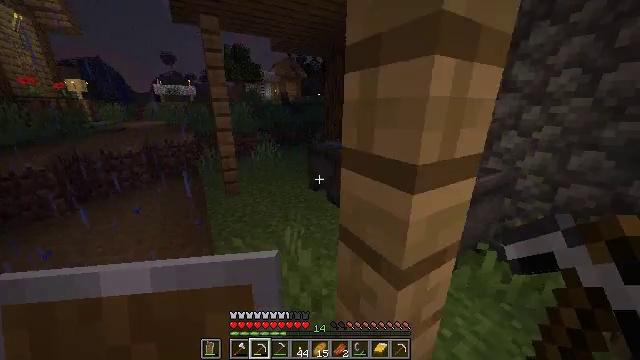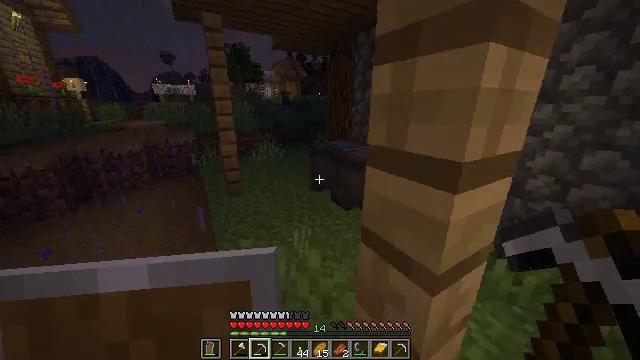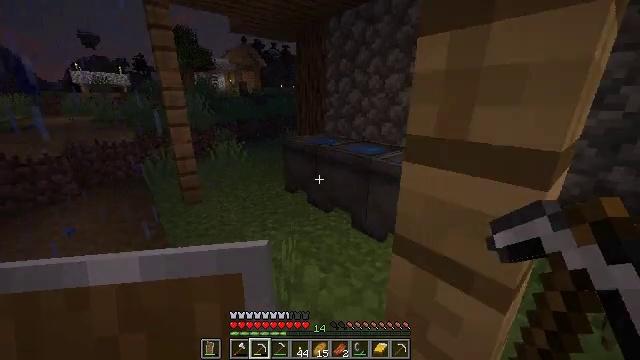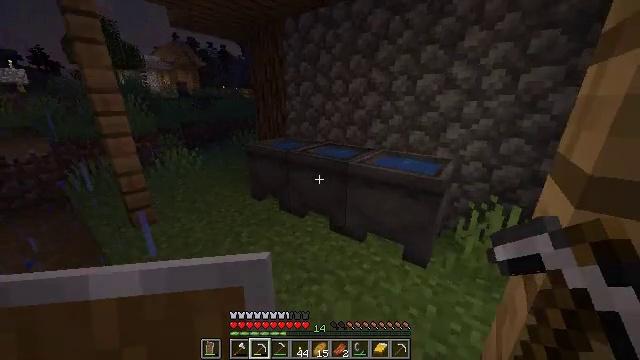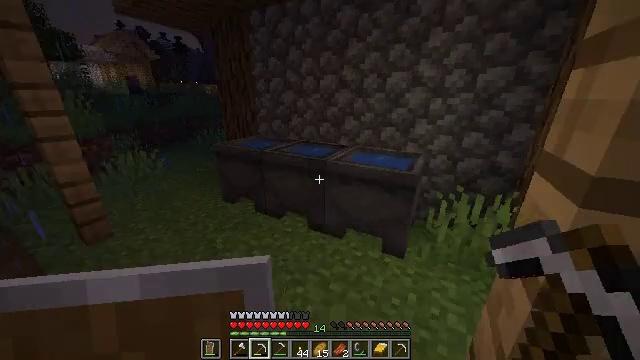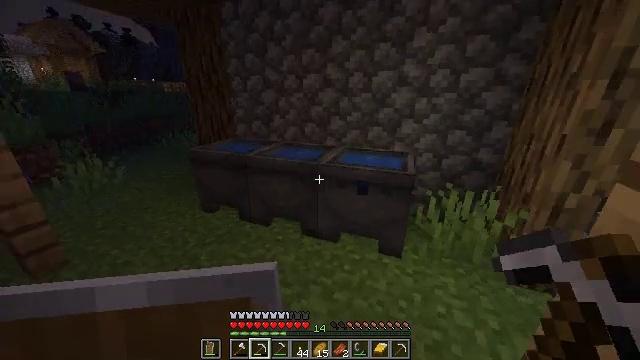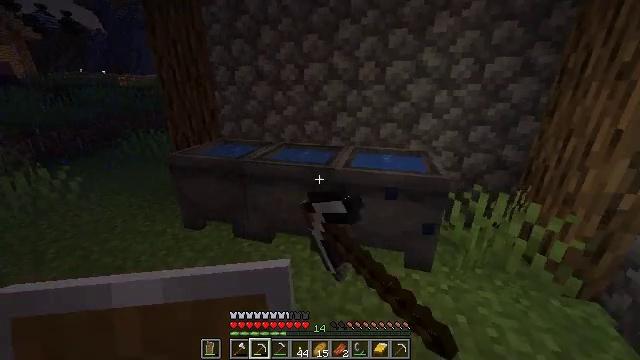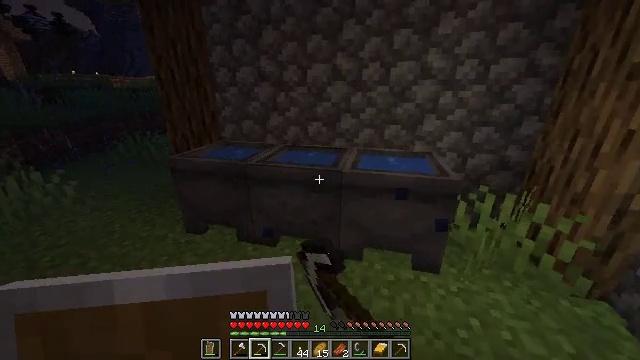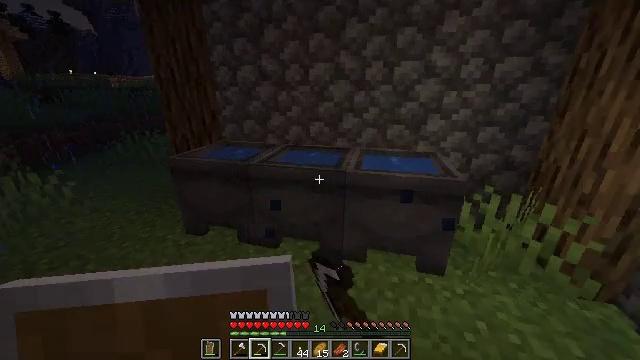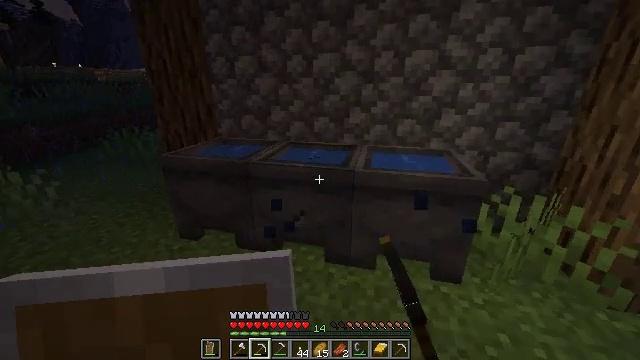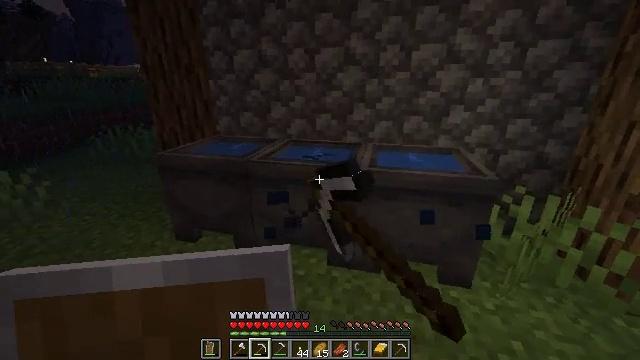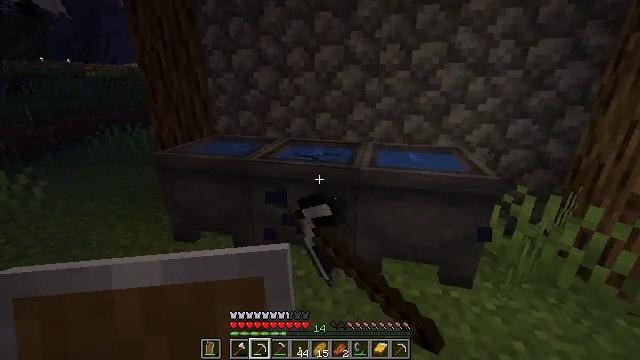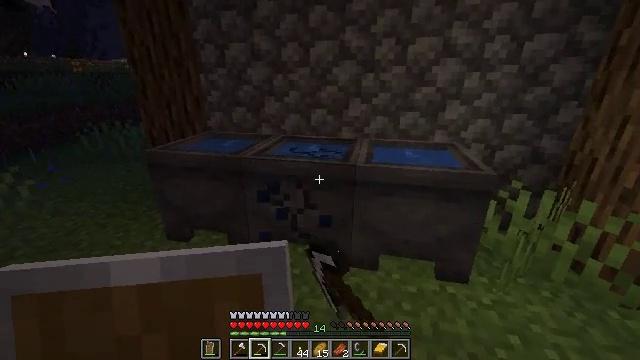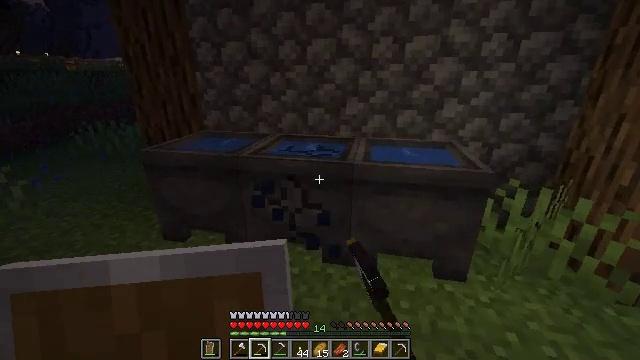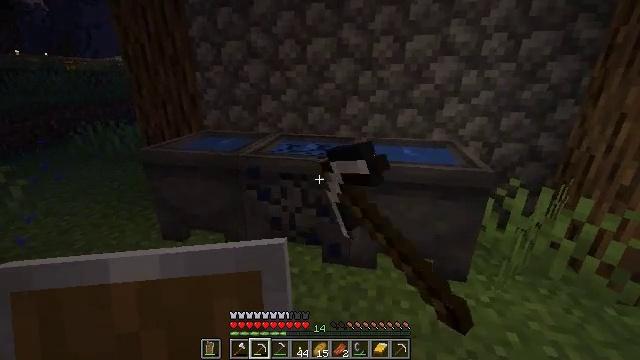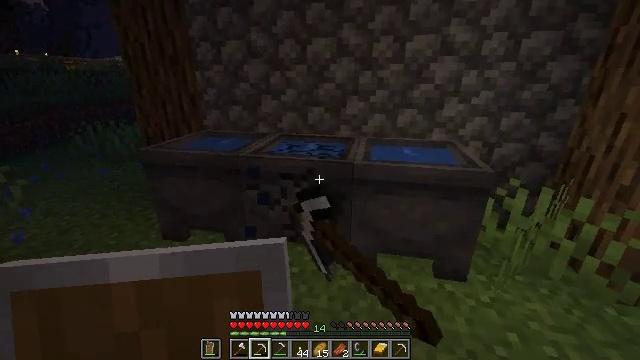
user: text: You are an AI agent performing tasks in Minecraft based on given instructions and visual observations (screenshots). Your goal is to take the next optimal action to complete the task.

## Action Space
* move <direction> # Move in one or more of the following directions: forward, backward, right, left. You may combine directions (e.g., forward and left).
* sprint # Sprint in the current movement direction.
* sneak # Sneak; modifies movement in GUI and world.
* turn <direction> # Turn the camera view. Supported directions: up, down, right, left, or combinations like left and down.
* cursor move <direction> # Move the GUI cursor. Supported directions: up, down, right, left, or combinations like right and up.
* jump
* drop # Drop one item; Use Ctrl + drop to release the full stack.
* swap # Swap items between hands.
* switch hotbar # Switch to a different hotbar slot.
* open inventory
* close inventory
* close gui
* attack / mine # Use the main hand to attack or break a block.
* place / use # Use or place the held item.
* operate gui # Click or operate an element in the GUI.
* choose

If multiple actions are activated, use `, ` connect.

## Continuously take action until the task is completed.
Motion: motion action
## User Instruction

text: Mine the cauldron block.
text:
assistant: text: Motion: move forward and move left, sprint
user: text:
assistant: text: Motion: move forward and move left, sprint, turn right
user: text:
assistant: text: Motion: move forward and move left, sprint, turn right
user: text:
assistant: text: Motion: move forward and move left, sprint, turn right
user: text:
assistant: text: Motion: move forward and move left, sprint, turn right, attack / mine
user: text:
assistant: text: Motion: move forward and move left, turn right, attack / mine
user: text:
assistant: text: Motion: turn right, attack / mine
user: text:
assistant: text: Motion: attack / mine
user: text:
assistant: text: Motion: attack / mine
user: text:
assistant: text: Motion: attack / mine
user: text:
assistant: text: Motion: attack / mine
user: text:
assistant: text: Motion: turn right, attack / mine
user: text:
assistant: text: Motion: attack / mine
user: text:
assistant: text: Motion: attack / mine
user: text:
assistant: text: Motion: attack / mine
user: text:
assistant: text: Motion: attack / mine
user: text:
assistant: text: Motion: turn right, attack / mine
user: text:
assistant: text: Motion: turn right, attack / mine
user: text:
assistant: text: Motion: move back, turn right, attack / mine
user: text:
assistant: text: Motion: move back, turn right, attack / mine
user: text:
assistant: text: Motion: turn right, attack / mine
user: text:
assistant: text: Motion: attack / mine
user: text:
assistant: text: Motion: attack / mine
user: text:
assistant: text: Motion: attack / mine
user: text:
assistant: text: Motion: attack / mine
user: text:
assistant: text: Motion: attack / mine
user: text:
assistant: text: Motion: attack / mine
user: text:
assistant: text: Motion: attack / mine
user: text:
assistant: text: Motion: attack / mine
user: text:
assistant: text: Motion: attack / mine